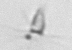
Label: Calciopappus